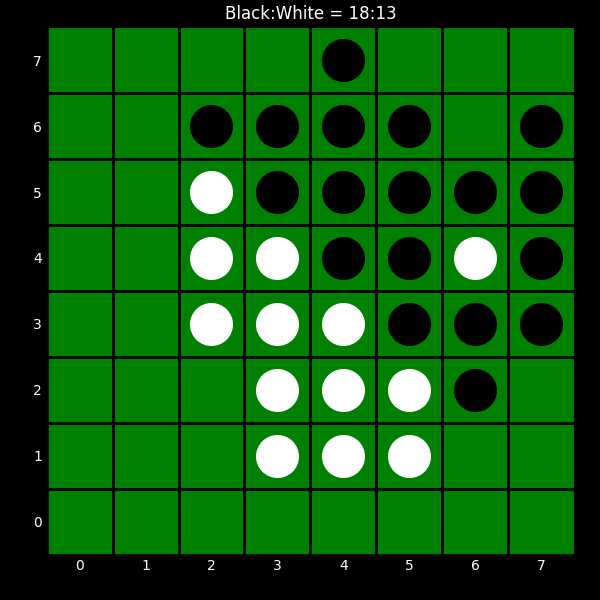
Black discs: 18
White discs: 13